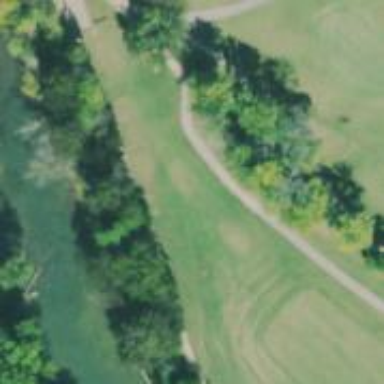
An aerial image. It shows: Footway that resembles golf path.